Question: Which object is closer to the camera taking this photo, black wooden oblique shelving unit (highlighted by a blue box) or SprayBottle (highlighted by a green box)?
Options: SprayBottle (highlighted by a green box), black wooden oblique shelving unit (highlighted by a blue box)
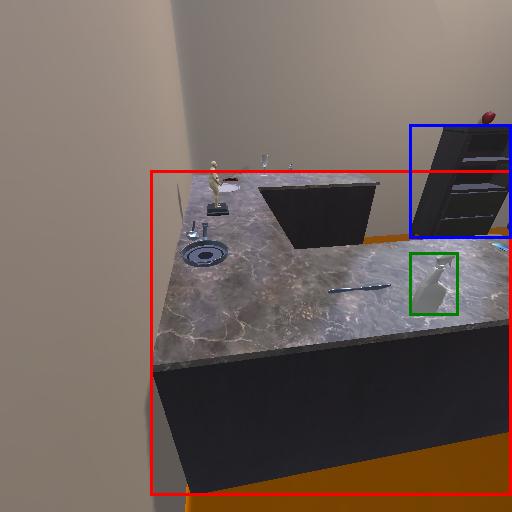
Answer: SprayBottle (highlighted by a green box)